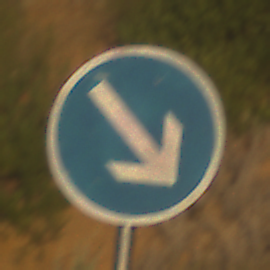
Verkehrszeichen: VorgeschriebeneVorbeifahrtRechts
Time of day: SunriseSunset
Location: Outdoor (Nature)
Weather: PartlyCloudy
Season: NotSpecified
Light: Natural